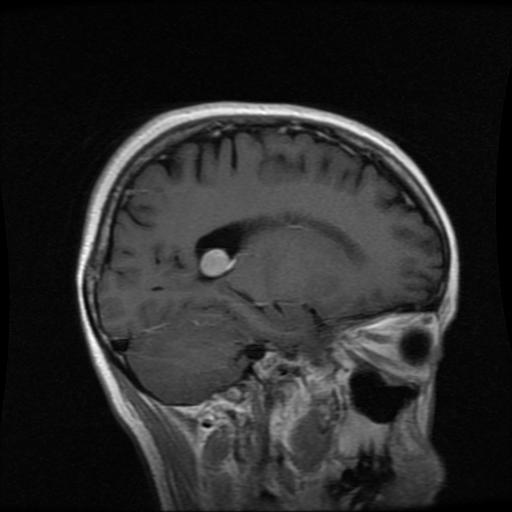
Label: meningioma